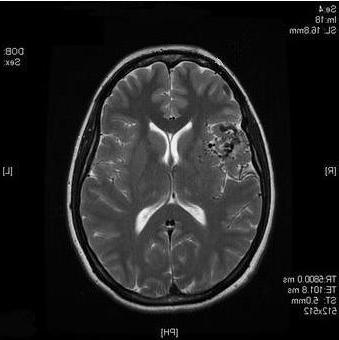
Label: notumor